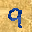
Label: 9